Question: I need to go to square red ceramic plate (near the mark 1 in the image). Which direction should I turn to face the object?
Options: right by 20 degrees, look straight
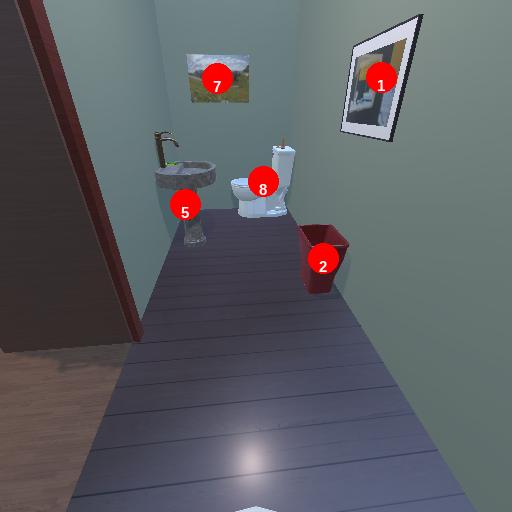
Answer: right by 20 degrees